Field crop: tomato
Growth stage: 1
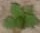
Species: solanum